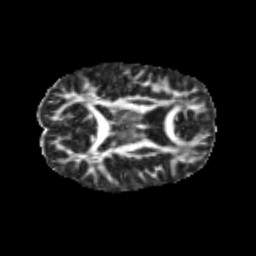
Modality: FA
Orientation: axial
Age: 10
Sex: male
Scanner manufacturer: siemens
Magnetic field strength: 3 T
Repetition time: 3.8 s
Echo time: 0.07 s